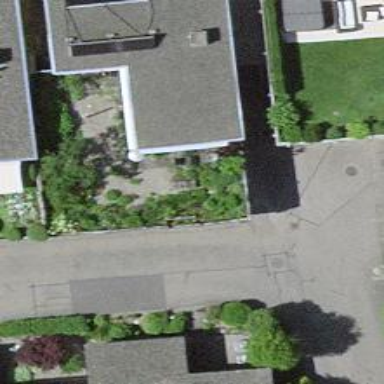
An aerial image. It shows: Garage building.